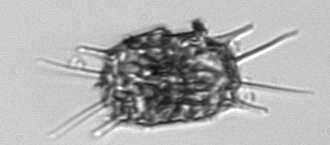
Label: Odontella